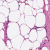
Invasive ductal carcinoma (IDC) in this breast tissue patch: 0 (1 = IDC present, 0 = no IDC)